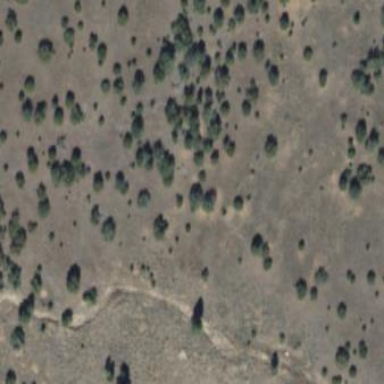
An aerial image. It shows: Evergreen needle-leaved woodland.